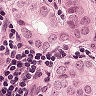
Metastatic tissue present: yes